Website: walmart
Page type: address-validator
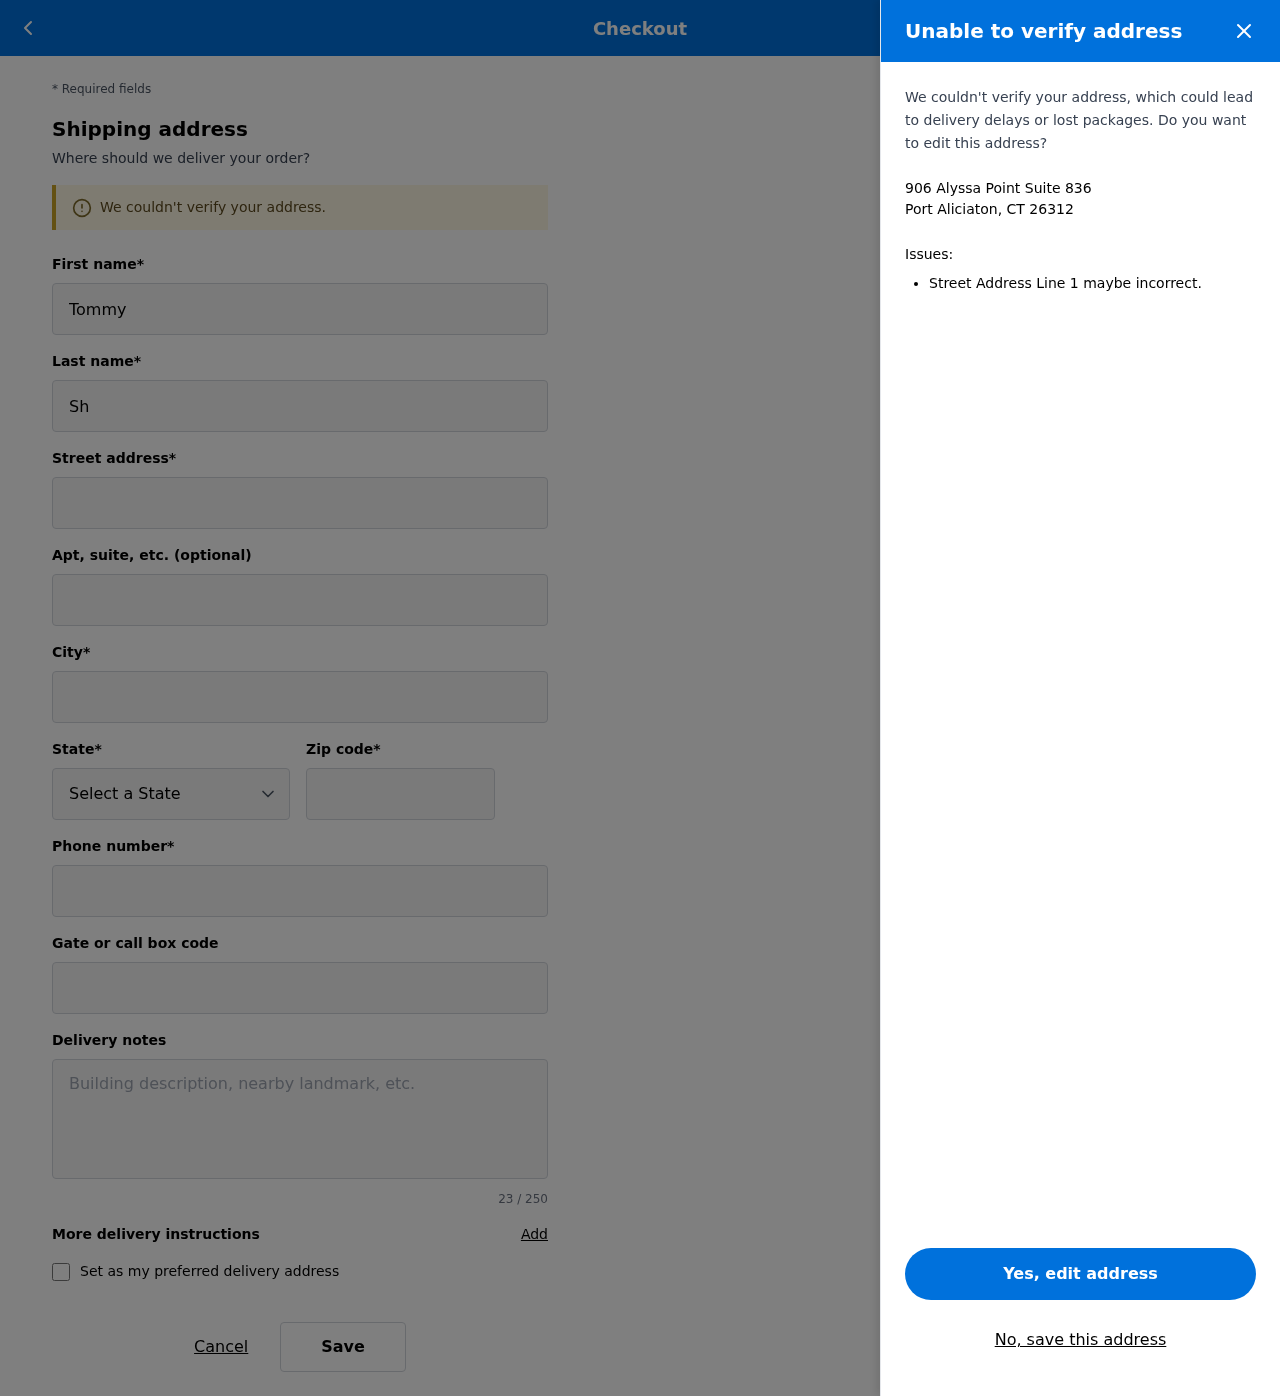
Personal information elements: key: PII_CITY_STATE_ZIP
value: Port Aliciaton, CT 26312
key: PII_DELIVERY_INSTRUCTIONS
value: Place in package locker
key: PII_STATE_ABBR
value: CT
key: PII_STREET
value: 906 Alyssa Point Suite 836
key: PII_FIRSTNAME
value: Tommy
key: PII_LASTNAME
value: Sharp
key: PII_STREET2
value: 176 Bowers Park Apt. 222
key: PII_CITY
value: Port Aliciaton
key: PII_POSTCODE
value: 26312
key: PII_PHONE
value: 7948279225
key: PII_SECURITY_CODE
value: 2474